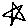
Label: star